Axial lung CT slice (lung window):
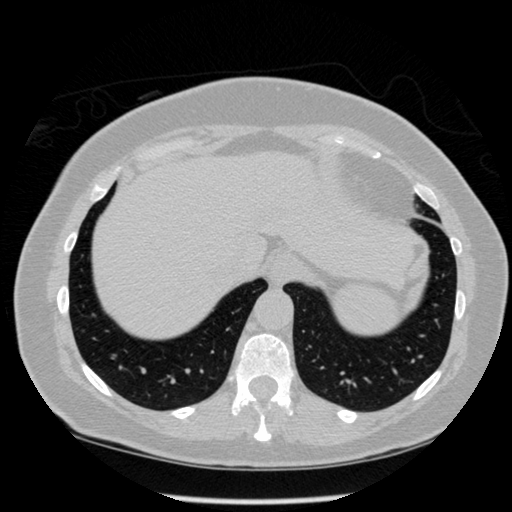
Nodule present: no